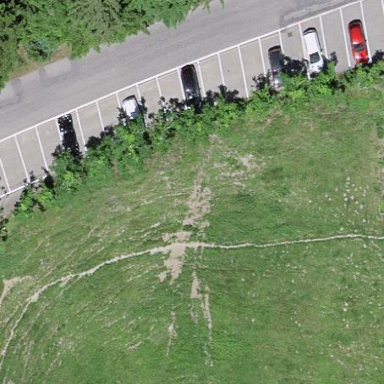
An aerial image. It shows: Parking area with surface.